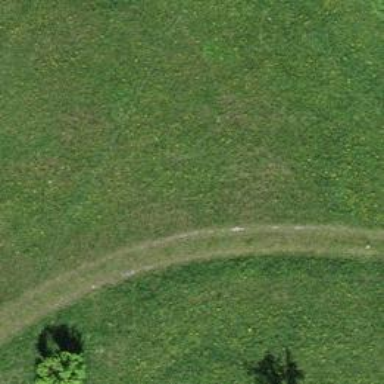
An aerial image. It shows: Grassy track with grade5 tracktype.